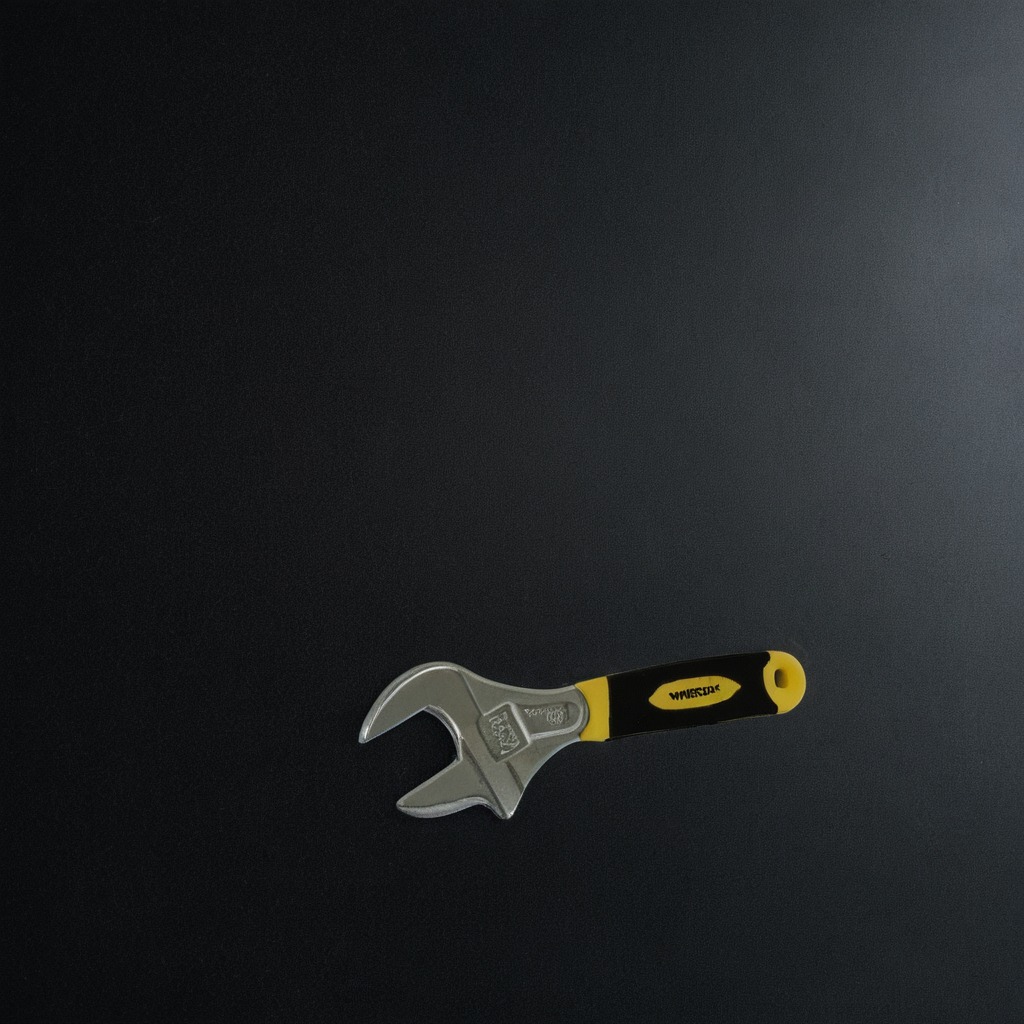
An wrench is lying on the tabletop.